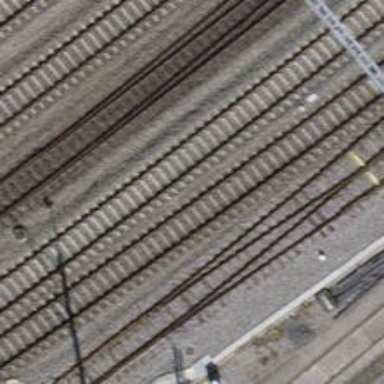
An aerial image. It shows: Single-track electrified railway spur with contact line for service.